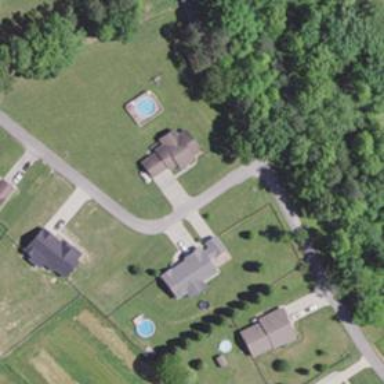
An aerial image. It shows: Driveway.